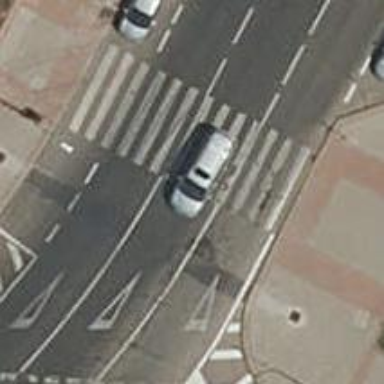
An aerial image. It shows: Marked crossing on the road.